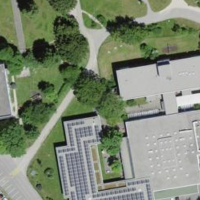
EUNIS habitat code: 54
Species observed at this site:
Plantago major